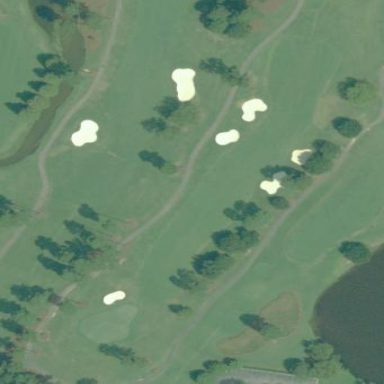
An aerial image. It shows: Grassy area designated as golf fairway.